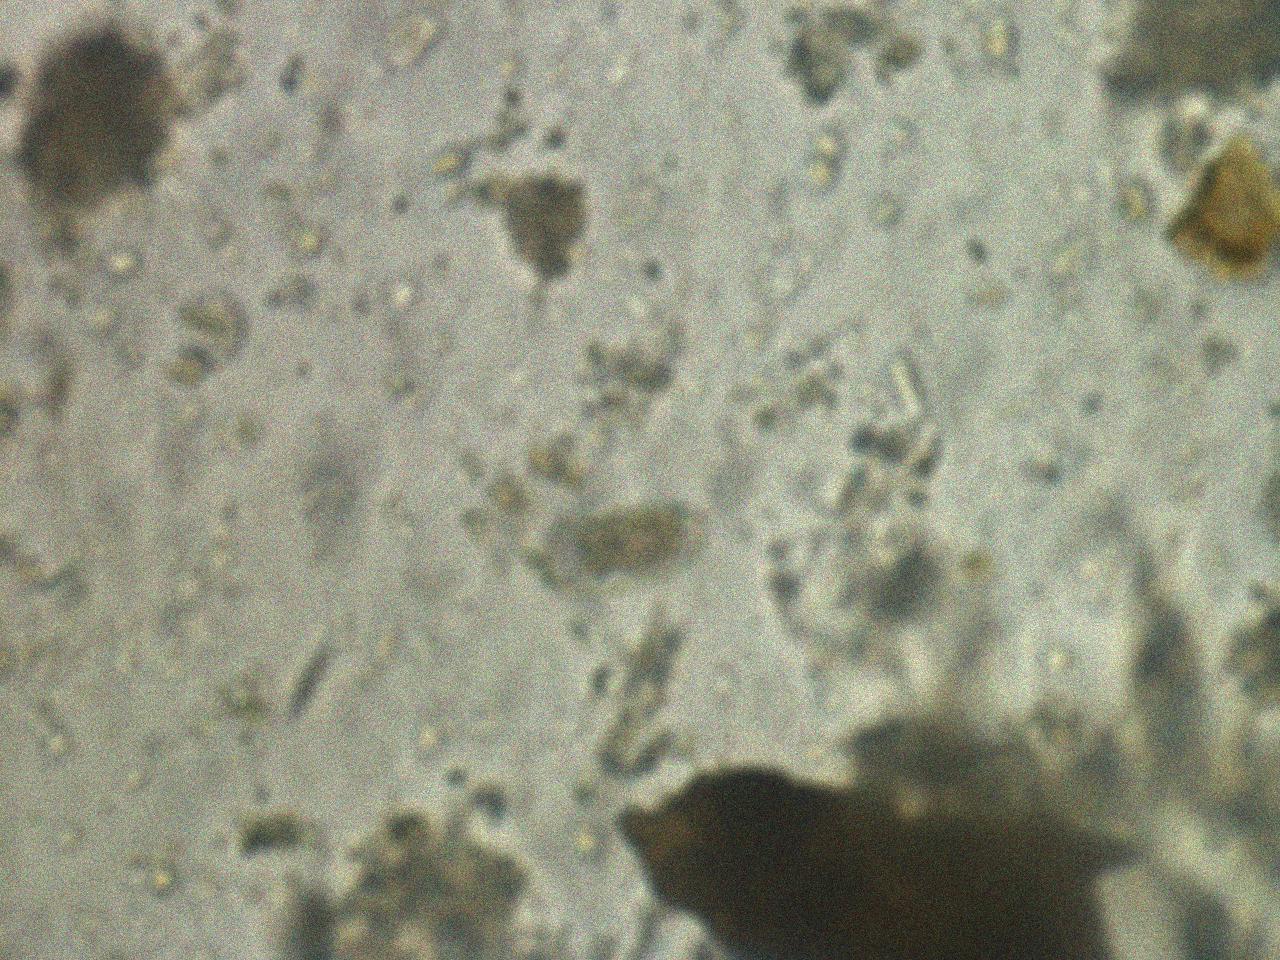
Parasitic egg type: Capillaria philippinensis